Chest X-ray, PA view. Patient: 47 years old, sex M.
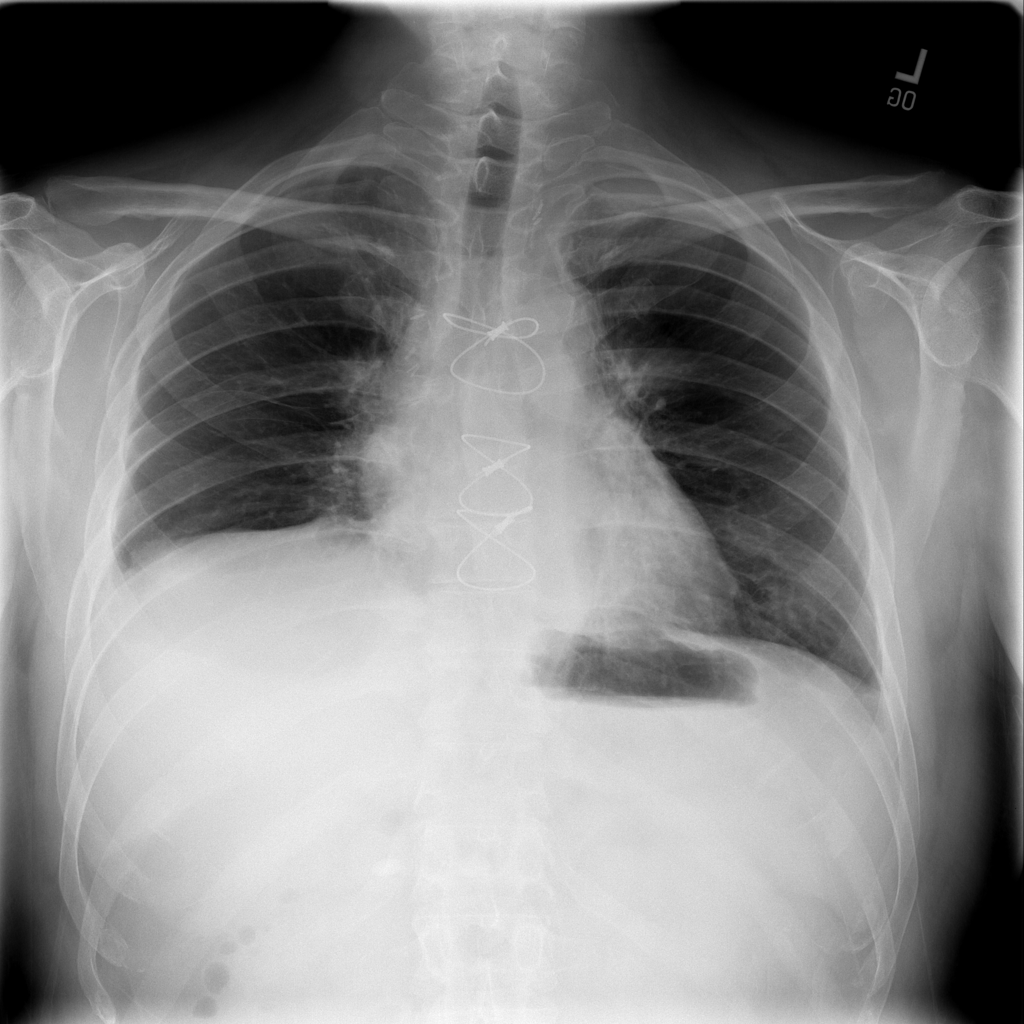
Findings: Fibrosis